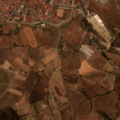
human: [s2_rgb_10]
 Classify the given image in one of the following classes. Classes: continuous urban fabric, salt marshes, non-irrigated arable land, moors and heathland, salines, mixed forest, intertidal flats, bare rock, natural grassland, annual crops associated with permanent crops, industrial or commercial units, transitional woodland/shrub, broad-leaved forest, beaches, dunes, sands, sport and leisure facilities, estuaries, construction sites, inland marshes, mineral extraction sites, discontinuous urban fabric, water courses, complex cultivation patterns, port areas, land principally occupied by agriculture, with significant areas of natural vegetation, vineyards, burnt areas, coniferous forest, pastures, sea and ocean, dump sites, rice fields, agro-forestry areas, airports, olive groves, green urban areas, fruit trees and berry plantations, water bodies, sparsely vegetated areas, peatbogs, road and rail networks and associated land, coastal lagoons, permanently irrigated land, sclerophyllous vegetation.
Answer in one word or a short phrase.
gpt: continuous urban fabric, annual crops associated with permanent crops, transitional woodland/shrub